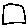
Label: square